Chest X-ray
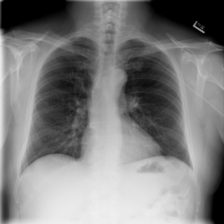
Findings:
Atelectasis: negative
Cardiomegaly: negative
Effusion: negative
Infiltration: negative
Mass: negative
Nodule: negative
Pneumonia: negative
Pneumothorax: negative
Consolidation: negative
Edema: negative
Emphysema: negative
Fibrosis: negative
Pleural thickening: negative
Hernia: negative